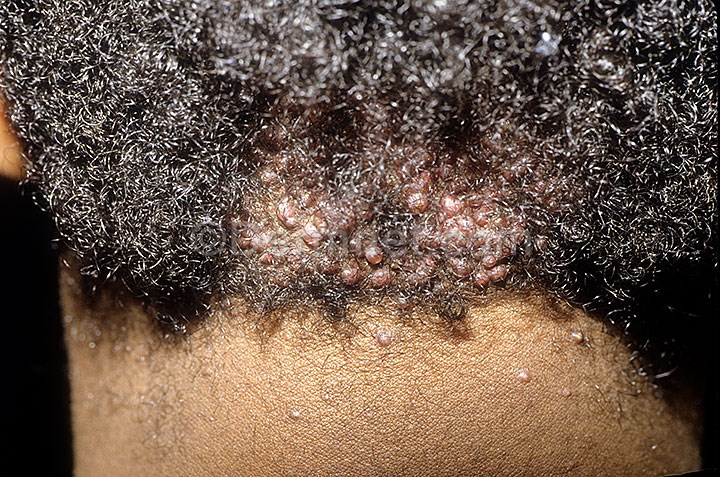
Disease: Hair Loss Photos Alopecia and other Hair Diseases